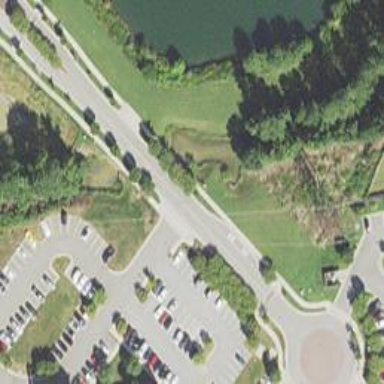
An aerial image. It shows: Unmarked crossing on footway.